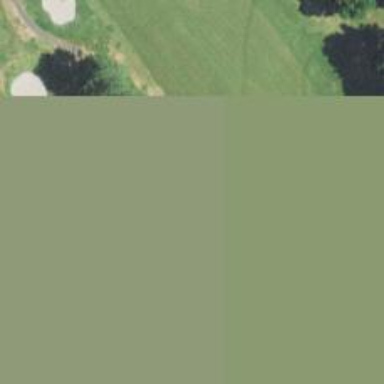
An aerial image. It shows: Service road designated as golf cart path.